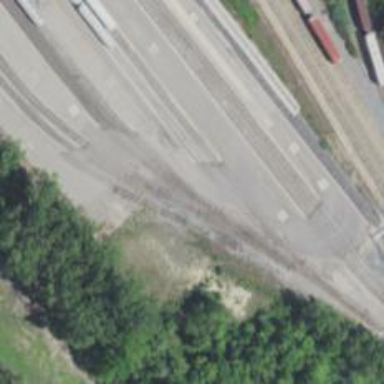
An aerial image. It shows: Rail spur service.